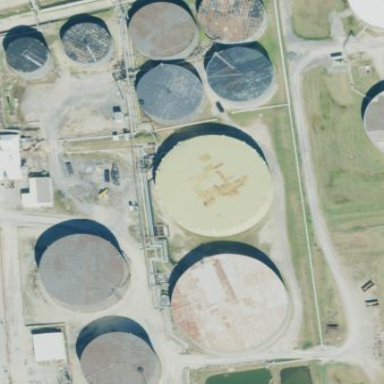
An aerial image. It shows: Storage tank building.